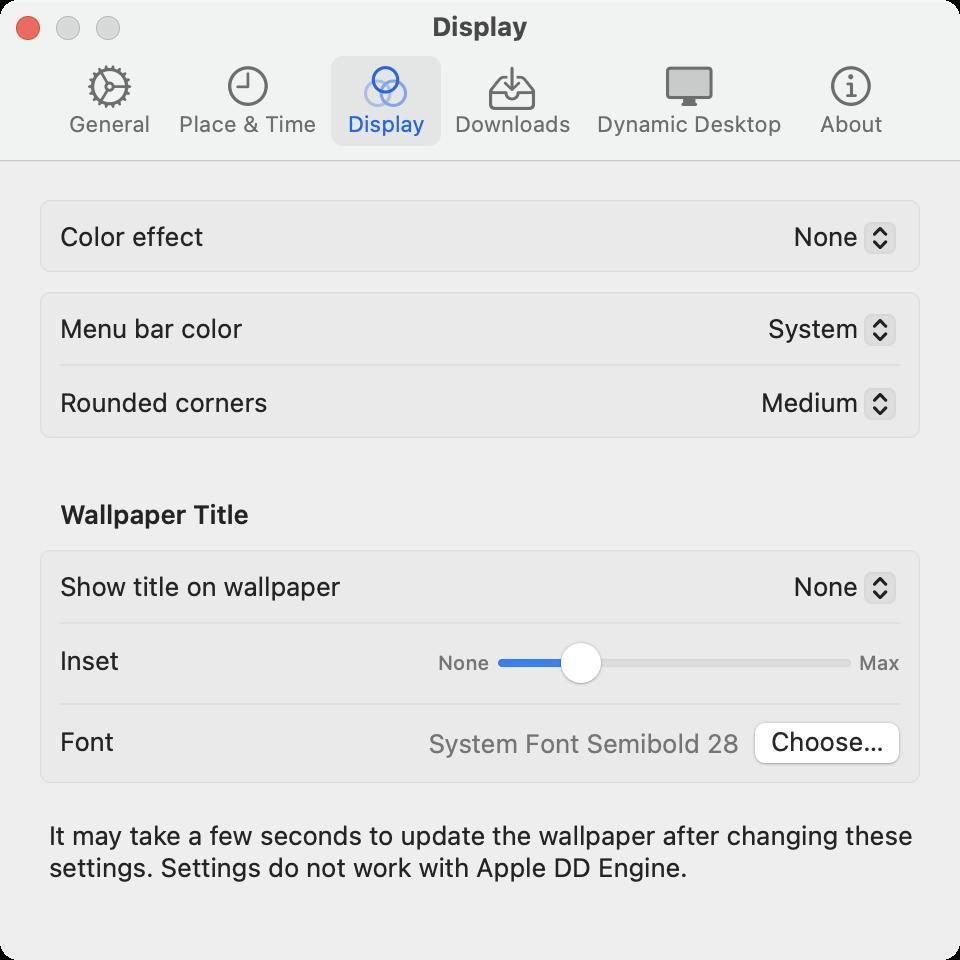
Accessibility tree:
{"name": "Display", "role": "AXWindow", "description": null, "role_description": "standard window", "value": null, "position": "306.00;256.00", "size": "480;480", "children": [{"name": null, "role": "AXGroup", "description": null, "role_description": "group", "value": null, "position": "0.00;0.00", "size": "480;480", "children": [{"name": null, "role": "AXScrollArea", "description": null, "role_description": "scroll area", "value": null, "position": "0.00;80.00", "size": "480;400", "children": [{"name": null, "role": "AXGroup", "description": null, "role_description": "group", "value": null, "position": "17.00;98.00", "size": "446;42", "children": [{"name": null, "role": "AXStaticText", "description": null, "role_description": "text", "value": "Color effect", "position": "30.00;110.00", "size": "72;16", "children": []}, {"name": null, "role": "AXPopUpButton", "description": null, "role_description": "pop up button", "value": "None", "position": "385.00;109.00", "size": "65;20", "children": []}]}, {"name": null, "role": "AXGroup", "description": null, "role_description": "group", "value": null, "position": "17.00;144.00", "size": "446;79", "children": [{"name": null, "role": "AXStaticText", "description": null, "role_description": "text", "value": "Menu bar color", "position": "30.00;156.00", "size": "92;16", "children": []}, {"name": null, "role": "AXPopUpButton", "description": null, "role_description": "pop up button", "value": "System", "position": "373.00;155.00", "size": "77;20", "children": []}, {"name": null, "role": "AXStaticText", "description": null, "role_description": "text", "value": "Rounded corners", "position": "30.00;193.00", "size": "104;16", "children": []}, {"name": null, "role": "AXPopUpButton", "description": null, "role_description": "pop up button", "value": "Medium", "position": "369.00;192.00", "size": "81;20", "children": []}]}, {"name": null, "role": "AXHeading", "description": "Wallpaper Title", "role_description": "heading", "value": null, "position": "30.00;249.00", "size": "95;16", "children": []}, {"name": null, "role": "AXGroup", "description": null, "role_description": "group", "value": null, "position": "17.00;273.00", "size": "446;122", "children": [{"name": null, "role": "AXStaticText", "description": null, "role_description": "text", "value": "Show title on wallpaper", "position": "30.00;285.00", "size": "140;16", "children": []}, {"name": null, "role": "AXPopUpButton", "description": null, "role_description": "pop up button", "value": "None", "position": "385.00;284.00", "size": "65;20", "children": []}, {"name": null, "role": "AXStaticText", "description": null, "role_description": "text", "value": "Inset", "position": "30.00;322.00", "size": "30;16", "children": []}, {"name": null, "role": "AXButton", "description": "None", "role_description": "button", "value": null, "position": "219.00;325.00", "size": "26;13", "children": []}, {"name": null, "role": "AXSlider", "description": null, "role_description": "slider", "value": 50.0, "position": "249.00;321.50", "size": "176;20", "children": [{"name": null, "role": "AXValueIndicator", "description": null, "role_description": "value indicator", "value": 50.0, "position": "278.50;319.50", "size": "24;28", "children": []}]}, {"name": null, "role": "AXButton", "description": "Max", "role_description": "button", "value": null, "position": "429.50;325.00", "size": "20;13", "children": []}, {"name": null, "role": "AXStaticText", "description": null, "role_description": "text", "value": "Font", "position": "30.00;362.50", "size": "28;16", "children": []}, {"name": null, "role": "AXStaticText", "description": null, "role_description": "text", "value": "System Font Semibold 28", "position": "214.00;363.50", "size": "156;16", "children": []}, {"name": null, "role": "AXButton", "description": "Choose…", "role_description": "button", "value": null, "position": "385.50;362.50", "size": "56;16", "children": []}]}, {"name": null, "role": "AXStaticText", "description": null, "role_description": "text", "value": "It may take a few seconds to update the wallpaper after changing these settings. Settings do not work with Apple DD Engine.", "position": "24.50;409.50", "size": "436;32", "children": []}]}]}, {"name": null, "role": "AXToolbar", "description": null, "role_description": "toolbar", "value": null, "position": "0.00;28.00", "size": "480;52", "children": [{"name": "General", "role": "AXButton", "description": "General", "role_description": "button", "value": null, "position": "27.50;28.00", "size": "55;52", "children": []}, {"name": "Place_&_Time", "role": "AXButton", "description": "Place & Time", "role_description": "button", "value": null, "position": "83.50;28.00", "size": "81;52", "children": []}, {"name": "Display", "role": "AXButton", "description": "Display", "role_description": "button", "value": null, "position": "165.50;28.00", "size": "55;52", "children": []}, {"name": "Downloads", "role": "AXButton", "description": "Downloads", "role_description": "button", "value": null, "position": "221.50;28.00", "size": "70;52", "children": []}, {"name": "Dynamic_Desktop", "role": "AXButton", "description": "Dynamic Desktop", "role_description": "button", "value": null, "position": "292.50;28.00", "size": "104;52", "children": []}, {"name": "About", "role": "AXButton", "description": "About", "role_description": "button", "value": null, "position": "398.00;28.00", "size": "55;52", "children": []}]}, {"name": null, "role": "AXButton", "description": null, "role_description": "close button", "value": null, "position": "7.00;6.00", "size": "14;16", "children": []}, {"name": null, "role": "AXButton", "description": null, "role_description": "zoom button", "value": null, "position": "47.00;6.00", "size": "14;16", "children": [{"name": null, "role": "AXGroup", "description": null, "role_description": "group", "value": null, "position": "47.00;6.00", "size": "14;16", "children": [{"name": null, "role": "AXGroup", "description": null, "role_description": "group", "value": null, "position": "47.00;6.00", "size": "14;16", "children": []}]}]}, {"name": null, "role": "AXButton", "description": null, "role_description": "minimize button", "value": null, "position": "27.00;6.00", "size": "14;16", "children": []}, {"name": null, "role": "AXStaticText", "description": null, "role_description": "text", "value": "Display", "position": "214.00;5.00", "size": "52;16", "children": []}]}